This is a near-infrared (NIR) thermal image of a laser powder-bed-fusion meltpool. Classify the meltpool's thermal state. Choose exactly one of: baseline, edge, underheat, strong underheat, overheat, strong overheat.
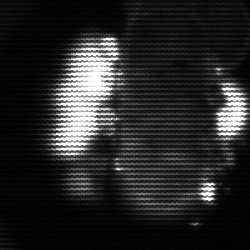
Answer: strong underheat